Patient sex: M
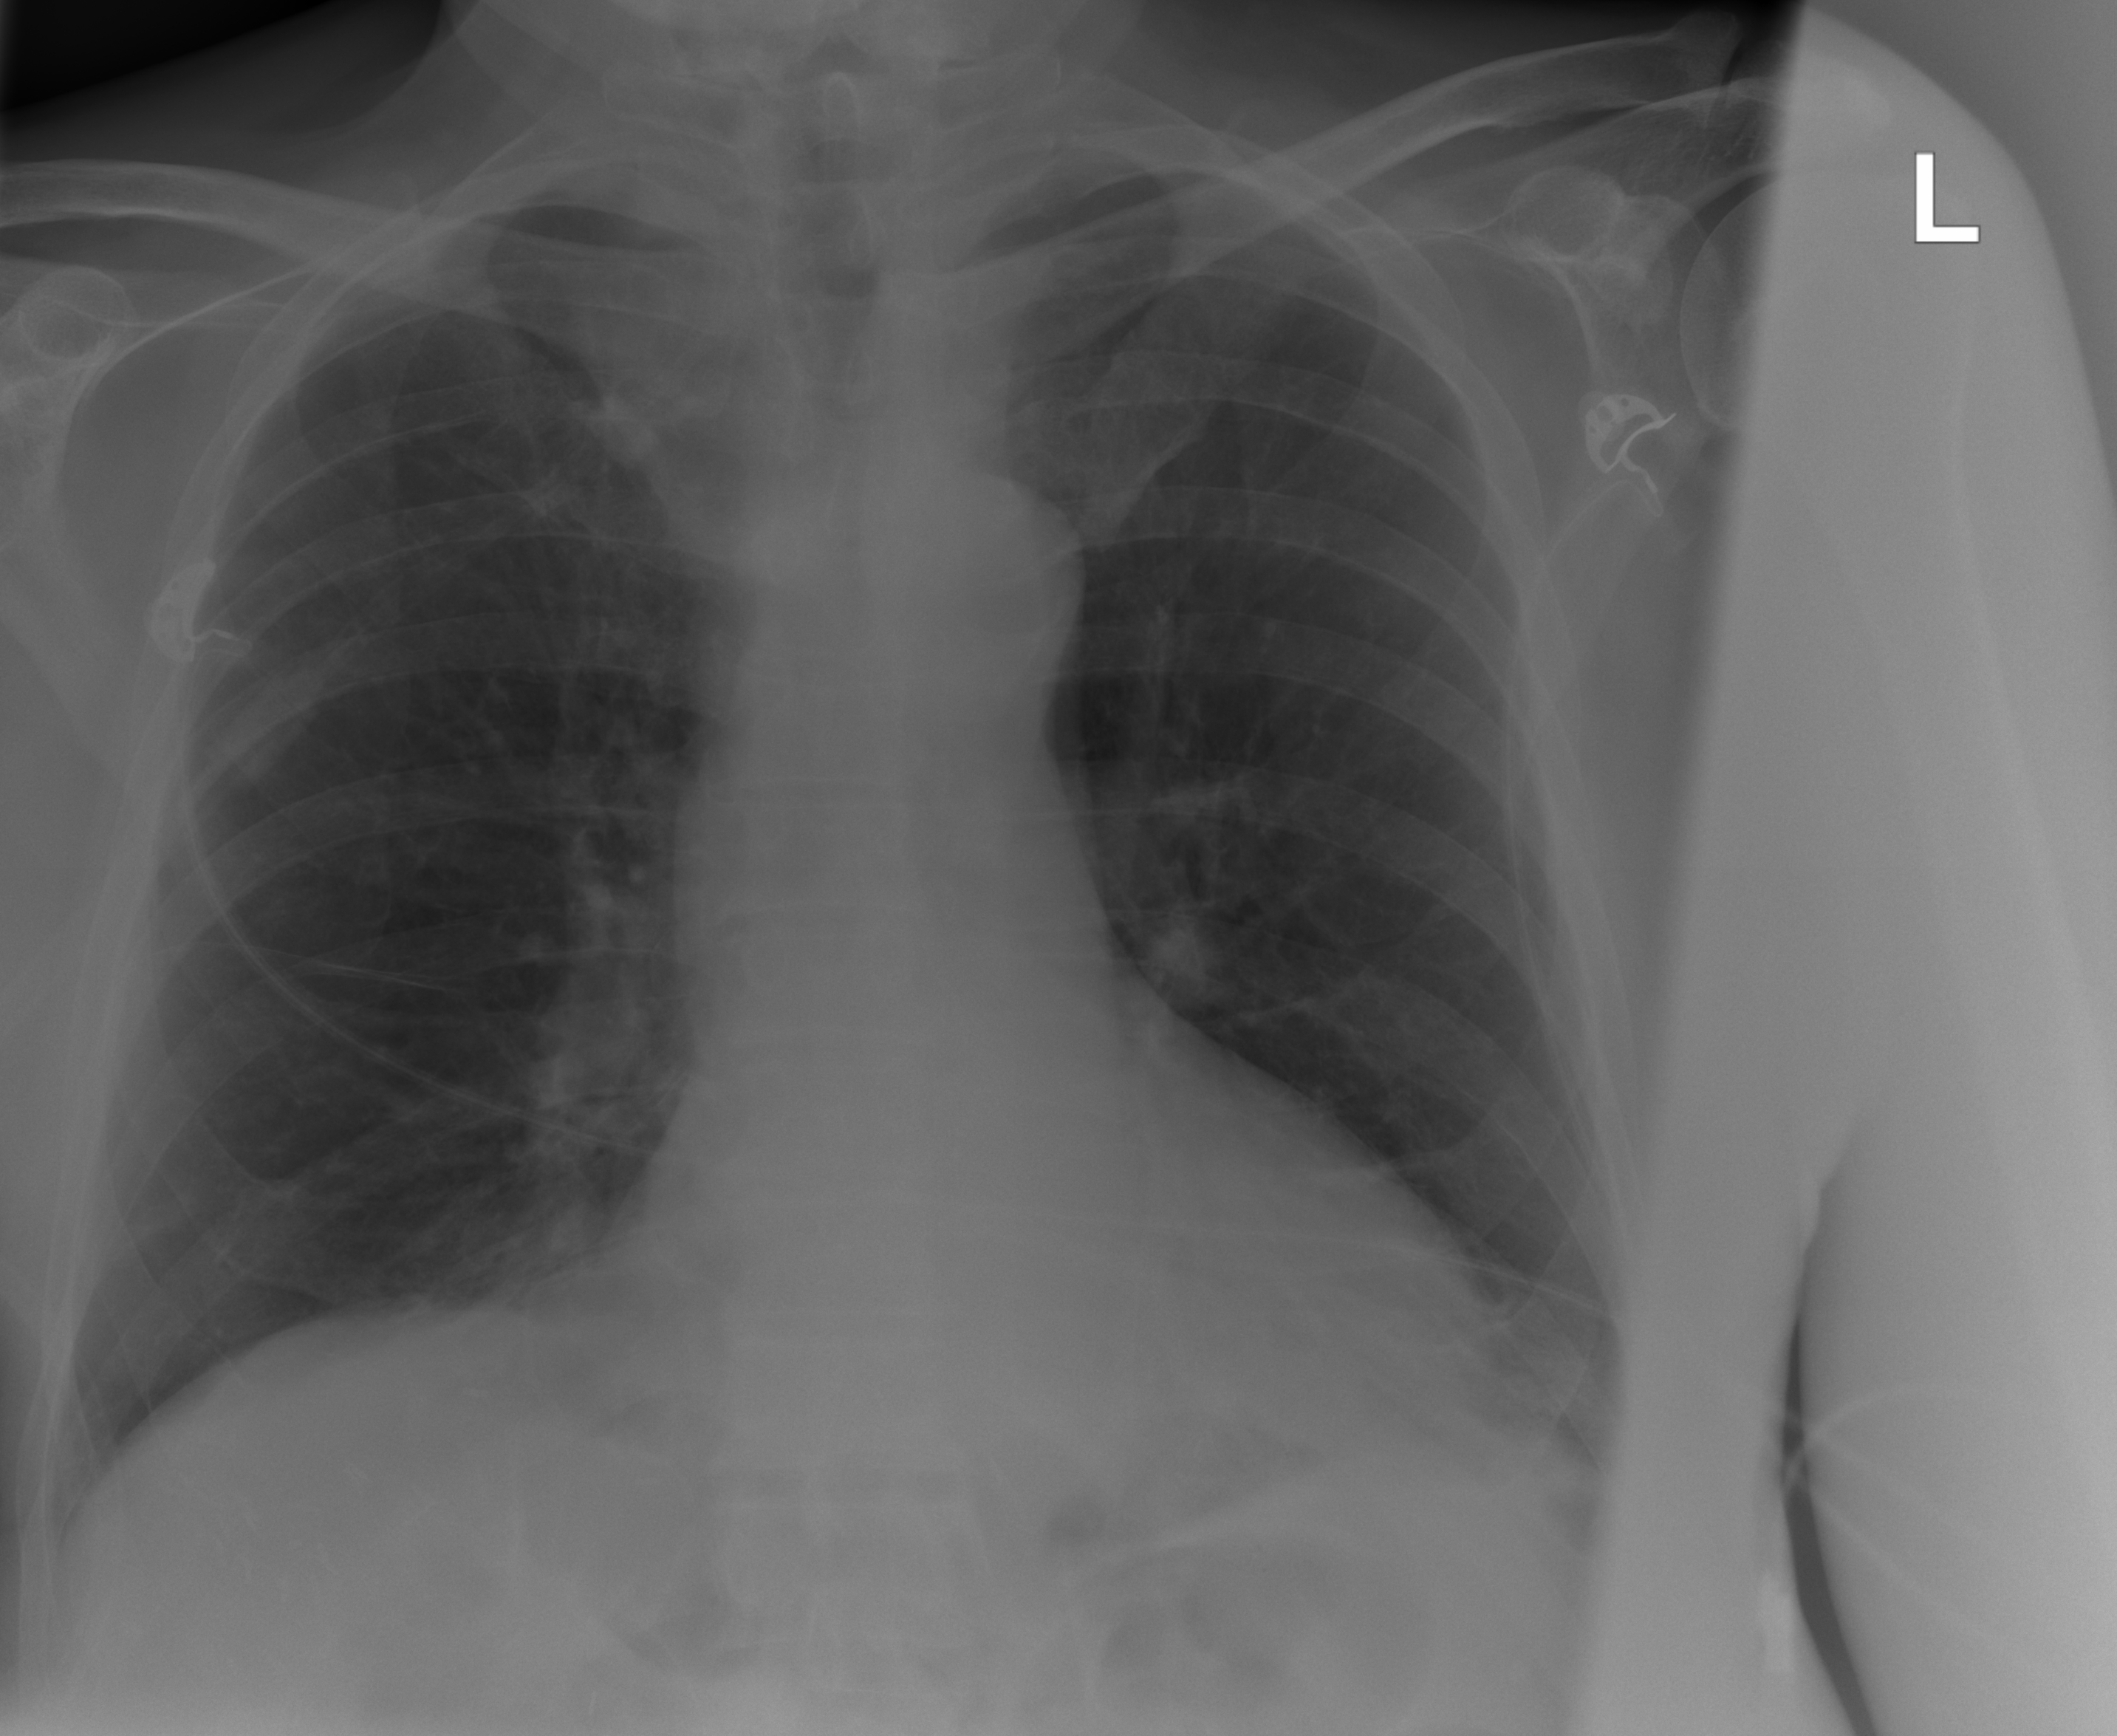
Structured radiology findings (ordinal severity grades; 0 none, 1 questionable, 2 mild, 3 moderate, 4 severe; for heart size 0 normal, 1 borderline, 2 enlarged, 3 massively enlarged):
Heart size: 1
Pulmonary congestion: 0
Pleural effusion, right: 0
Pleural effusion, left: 0
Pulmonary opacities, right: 0
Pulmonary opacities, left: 0
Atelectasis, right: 2
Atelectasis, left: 2